Question: I'm learning how to work with fragments in Android and I worked on the Google fragment example to build a sample fragment. However it keeps giving me this error
'''
08-08 02:31:31.887: E/AndroidRuntime(2073): FATAL EXCEPTION: main
08-08 02:31:31.887: E/AndroidRuntime(2073): java.lang.RuntimeException: Unable to start activity ComponentInfo{com.example.tesingfragments/com.example.tesingfragments.MainActivity}: android.view.InflateException: Binary XML file line #12: Error inflating class Fragment
08-08 02:31:31.887: E/AndroidRuntime(2073): at android.app.ActivityThread.performLaunchActivity(ActivityThread.java:2211)
08-08 02:31:31.887: E/AndroidRuntime(2073): at android.app.ActivityThread.handleLaunchActivity(ActivityThread.java:2261)
08-08 02:31:31.887: E/AndroidRuntime(2073): at android.app.ActivityThread.access$600(ActivityThread.java:141)
08-08 02:31:31.887: E/AndroidRuntime(2073): at android.app.ActivityThread$H.handleMessage(ActivityThread.java:1256)
08-08 02:31:31.887: E/AndroidRuntime(2073): at android.os.Handler.dispatchMessage(Handler.java:99)
08-08 02:31:31.887: E/AndroidRuntime(2073): at android.os.Looper.loop(Looper.java:137)
08-08 02:31:31.887: E/AndroidRuntime(2073): at android.app.ActivityThread.main(ActivityThread.java:5103)
08-08 02:31:31.887: E/AndroidRuntime(2073): at java.lang.reflect.Method.invokeNative(Native Method)
08-08 02:31:31.887: E/AndroidRuntime(2073): at java.lang.reflect.Method.invoke(Method.java:525)
08-08 02:31:31.887: E/AndroidRuntime(2073): at com.android.internal.os.ZygoteInit$MethodAndArgsCaller.run(ZygoteInit.java:737)
08-08 02:31:31.887: E/AndroidRuntime(2073): at com.android.internal.os.ZygoteInit.main(ZygoteInit.java:553)
08-08 02:31:31.887: E/AndroidRuntime(2073): at dalvik.system.NativeStart.main(Native Method)
08-08 02:31:31.887: E/AndroidRuntime(2073): Caused by: android.view.InflateException: Binary XML file line #12: Error inflating class Fragment
08-08 02:31:31.887: E/AndroidRuntime(2073): at android.view.LayoutInflater.createViewFromTag(LayoutInflater.java:707)
08-08 02:31:31.887: E/AndroidRuntime(2073): at android.view.LayoutInflater.rInflate(LayoutInflater.java:755)
08-08 02:31:31.887: E/AndroidRuntime(2073): at android.view.LayoutInflater.inflate(LayoutInflater.java:492)
08-08 02:31:31.887: E/AndroidRuntime(2073): at android.view.LayoutInflater.inflate(LayoutInflater.java:397)
08-08 02:31:31.887: E/AndroidRuntime(2073): at android.view.LayoutInflater.inflate(LayoutInflater.java:353)
08-08 02:31:31.887: E/AndroidRuntime(2073): at com.android.internal.policy.impl.PhoneWindow.setContentView(PhoneWindow.java:267)
08-08 02:31:31.887: E/AndroidRuntime(2073): at android.app.Activity.setContentView(Activity.java:1895)
08-08 02:31:31.887: E/AndroidRuntime(2073): at com.example.tesingfragments.MainActivity.onCreate(MainActivity.java:14)
08-08 02:31:31.887: E/AndroidRuntime(2073): at android.app.Activity.performCreate(Activity.java:5133)
08-08 02:31:31.887: E/AndroidRuntime(2073): at android.app.Instrumentation.callActivityOnCreate(Instrumentation.java:1087)
08-08 02:31:31.887: E/AndroidRuntime(2073): at android.app.ActivityThread.performLaunchActivity(ActivityThread.java:2175)
08-08 02:31:31.887: E/AndroidRuntime(2073): ... 11 more
08-08 02:31:31.887: E/AndroidRuntime(2073): Caused by: java.lang.ClassNotFoundException: Didn't find class "android.view.Fragment" on path: DexPathList[[zip file "/data/app/com.example.tesingfragments-1.apk"],nativeLibraryDirectories=[/data/app-lib/com.example.tesingfragments-1, /system/lib]]
08-08 02:31:31.887: E/AndroidRuntime(2073): at dalvik.system.BaseDexClassLoader.findClass(BaseDexClassLoader.java:53)
08-08 02:31:31.887: E/AndroidRuntime(2073): at java.lang.ClassLoader.loadClass(ClassLoader.java:501)
08-08 02:31:31.887: E/AndroidRuntime(2073): at java.lang.ClassLoader.loadClass(ClassLoader.java:461)
08-08 02:31:31.887: E/AndroidRuntime(2073): at android.view.LayoutInflater.createView(LayoutInflater.java:559)
08-08 02:31:31.887: E/AndroidRuntime(2073): at android.view.LayoutInflater.onCreateView(LayoutInflater.java:652)
08-08 02:31:31.887: E/AndroidRuntime(2073): at com.android.internal.policy.impl.PhoneLayoutInflater.onCreateView(PhoneLayoutInflater.java:66)
08-08 02:31:31.887: E/AndroidRuntime(2073): at android.view.LayoutInflater.onCreateView(LayoutInflater.java:669)
08-08 02:31:31.887: E/AndroidRuntime(2073): at android.view.LayoutInflater.createViewFromTag(LayoutInflater.java:694)
08-08 02:31:31.887: E/AndroidRuntime(2073): ... 21 more
'''
This is what I did.
MainActivity
'''
package com.example.tesingfragments;
import android.os.Bundle;
import android.support.v4.app.FragmentActivity;
import android.support.v4.app.Fragment;
import android.support.v4.app.ListFragment;
import android.view.Menu;
public class MainActivity extends FragmentActivity {
@Override
protected void onCreate(Bundle savedInstanceState) {
super.onCreate(savedInstanceState);
setContentView(R.layout.activity_main);
}
@Override
public boolean onCreateOptionsMenu(Menu menu) {
// Inflate the menu; this adds items to the action bar if it is present.
getMenuInflater().inflate(R.menu.main, menu);
return true;
}
}
'''
MainActivity layout
'''
<RelativeLayout xmlns:android="http://schemas.android.com/apk/res/android"
xmlns:tools="http://schemas.android.com/tools"
android:layout_width="match_parent"
android:layout_height="match_parent"
android:paddingBottom="@dimen/activity_vertical_margin"
android:paddingLeft="@dimen/activity_horizontal_margin"
android:paddingRight="@dimen/activity_horizontal_margin"
android:paddingTop="@dimen/activity_vertical_margin"
tools:context=".MainActivity" >
<fragment
android:name="com.example.tesingfragments.Fragment1"
android:id="@+id/fragment1"
android:layout_weight="1"
android:layout_width="0dp"
android:layout_height="match_parent"
/>
<fragment
android:name="com.example.tesingfragments.Fragment2"
android:id="@+id/fragment2"
android:layout_height="wrap_content"
android:layout_width="wrap_content"
/>
<!-- <TextView
android:id="@+id/texter1"
android:layout_width="wrap_content"
android:layout_height="wrap_content"
android:text="Fragment 1"
/>-->
</RelativeLayout>
'''
Fragment 1
'''
package com.example.tesingfragments;
import android.app.Fragment;
import android.support.v4.app.FragmentActivity;
import android.support.v4.app.ListFragment;
import android.os.Bundle;
import android.view.LayoutInflater;
import android.view.View;
import android.view.ViewGroup;
public class Fragment1 extends Fragment {
@Override
public View onCreateView(LayoutInflater inflater, ViewGroup container,
Bundle savedInstanceState) {
// Inflate the layout for this fragment
return inflater.inflate(R.layout.fragmenter, container, false);
}
}
'''
Fragment 1 layout
'''
<?xml version="1.0" encoding="utf-8"?>
<LinearLayout xmlns:android="http://schemas.android.com/apk/res/android"
android:layout_width="match_parent"
android:layout_height="match_parent"
android:orientation="vertical" >
<TextView
android:id="@+id/text1"
android:layout_width="wrap_content"
android:layout_height="wrap_content"
android:text="Fragment 1"
/>
</LinearLayout>
'''
Fragment 2
'''
package com.example.tesingfragments;
import android.app.Fragment;
import android.support.v4.app.FragmentActivity;
import android.support.v4.app.ListFragment;
import android.os.Bundle;
import android.view.LayoutInflater;
import android.view.View;
import android.view.ViewGroup;
public class Fragment2 extends Fragment {
@Override
public View onCreateView(LayoutInflater inflater, ViewGroup container,
Bundle savedInstanceState) {
// Inflate the layout for this fragment
return inflater.inflate(R.layout.fragment, container, false);
}
}
'''
Fragment 2 layout
'''
<?xml version="1.0" encoding="utf-8"?>
<LinearLayout xmlns:android="http://schemas.android.com/apk/res/android"
android:layout_width="match_parent"
android:layout_height="match_parent"
android:orientation="vertical" >
<TextView
android:id="@+id/text2"
android:layout_width="wrap_content"
android:layout_height="wrap_content"
android:text="Fragment 2"
/>
</LinearLayout>
'''
This is my explorer view so you can see that I named the classes properly.

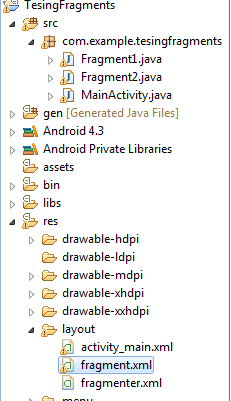
Answer: Replace '<Fragment' by <'fragment' in your xml.
Check the docs for more info
<URL>.
Edit:
Also extend 'Activity' instead of 'FragmentActivity'.